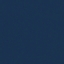
Land use / land cover class: SeaLake